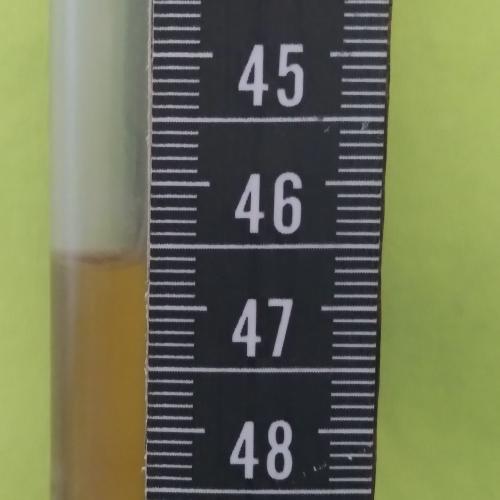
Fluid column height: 46.6 cm